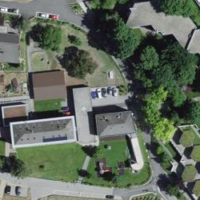
EUNIS habitat code: 54
Species observed at this site:
Humulus lupulus